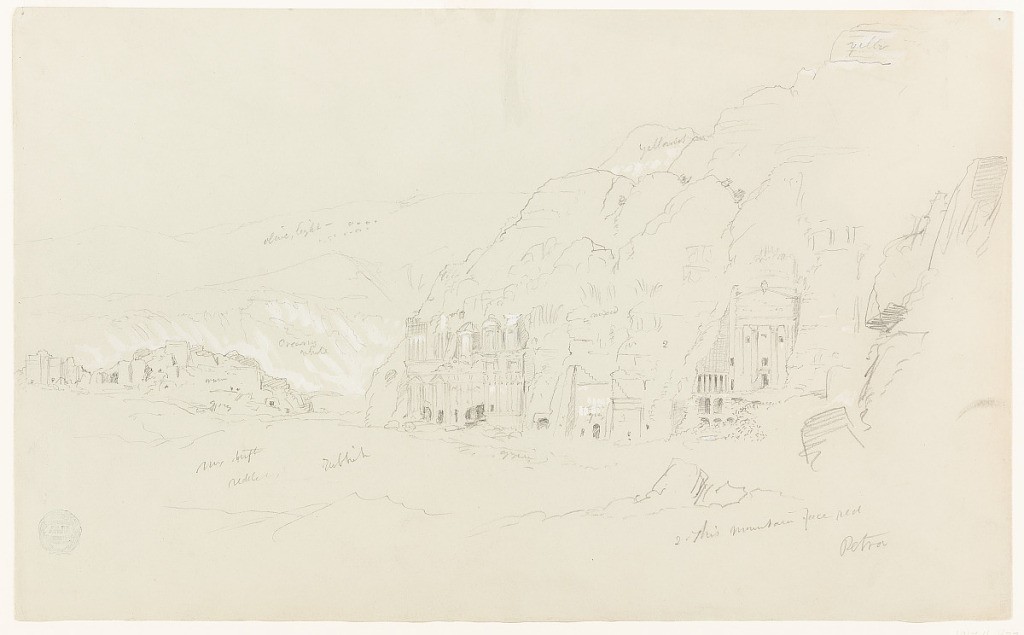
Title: The Royal Tombs at Petra, Jordan
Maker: Frederic Edwin Church, American, 1826–1900
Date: February 25-27, 1868
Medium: Graphite, brush and white gouache on gray-green wove paper; verso: graphite
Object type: Drawing
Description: Landscape and architecture sketch showing a view of the Royal Tombs in Petra, Jordan. Viewed across rocky and rolling terrain the foreground, the tombs are carved into a red rock mountainside in the middle distance at center and center right. Four ornate, classic tombs are shown, known collectively as the Royal Tombs. From left to right, they are the Palace Tomb (at center), the Corinthian Tomb, the Silk Tomb, and the Urn Tomb (at far right). The Palace and Urn Tombs especially are carved in an ornate fashion. Another group of ruins are visible around a prominence in the middle distance at far left. In the background, a rugged mountain range backdrops the scene.

Verso: Landscape sketch showing a small, unfinished view of rocky, rugged terrain with a ruin in or near Petra, Jordan.